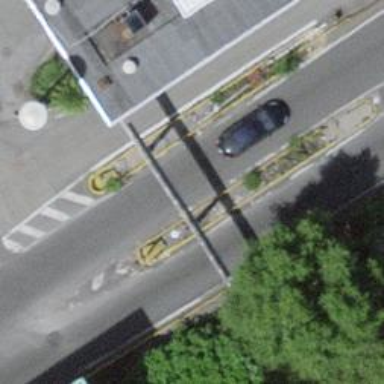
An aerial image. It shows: Traffic calming island.